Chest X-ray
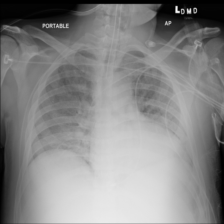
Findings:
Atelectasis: negative
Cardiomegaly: positive
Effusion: positive
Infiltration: negative
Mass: negative
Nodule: negative
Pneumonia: negative
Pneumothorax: negative
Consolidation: negative
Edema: positive
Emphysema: negative
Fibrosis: negative
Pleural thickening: negative
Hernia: negative